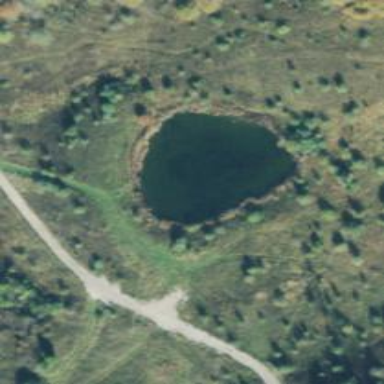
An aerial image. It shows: Peaceful pond surrounded by nature.